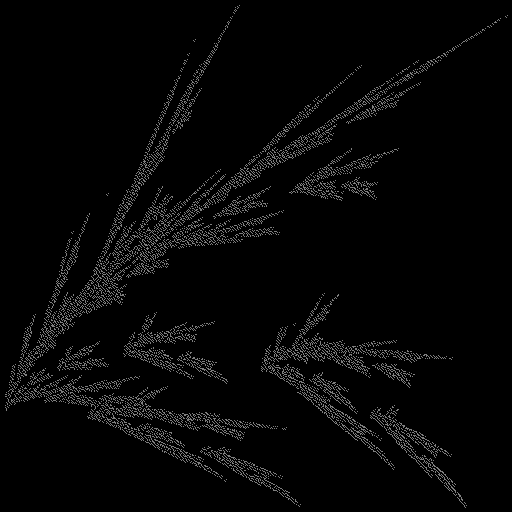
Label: filmyfern